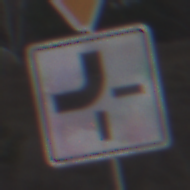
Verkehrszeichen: VerlaufVorfahrtsstrasse2
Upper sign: VorfahrtGewaehren
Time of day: MorningAfternoon
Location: Outdoor (Nature)
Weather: PartlyCloudy
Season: NotSpecified
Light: Natural